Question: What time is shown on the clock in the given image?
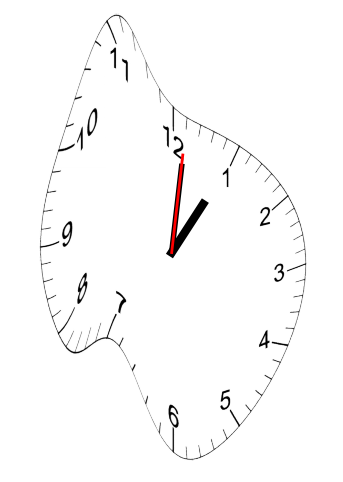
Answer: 01:01:01